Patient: sex M, age 53
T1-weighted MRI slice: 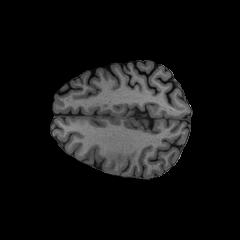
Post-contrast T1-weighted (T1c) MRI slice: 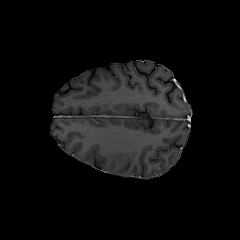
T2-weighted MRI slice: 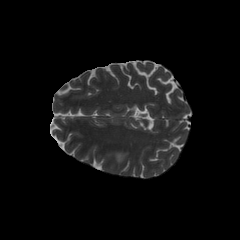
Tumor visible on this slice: yes
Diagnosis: Astrocytoma, IDH-mutant
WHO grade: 4